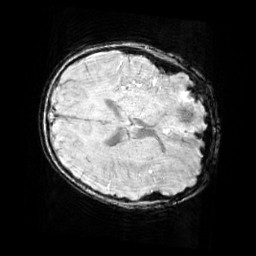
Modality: SWI
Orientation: axial
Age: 10
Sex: male
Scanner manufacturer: siemens
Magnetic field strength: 3 T
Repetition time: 0.027 s
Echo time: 0.02 s